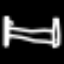
Label: bed